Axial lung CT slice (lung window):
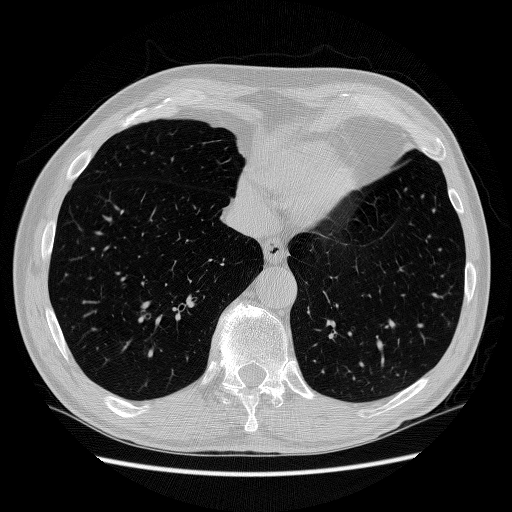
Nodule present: no